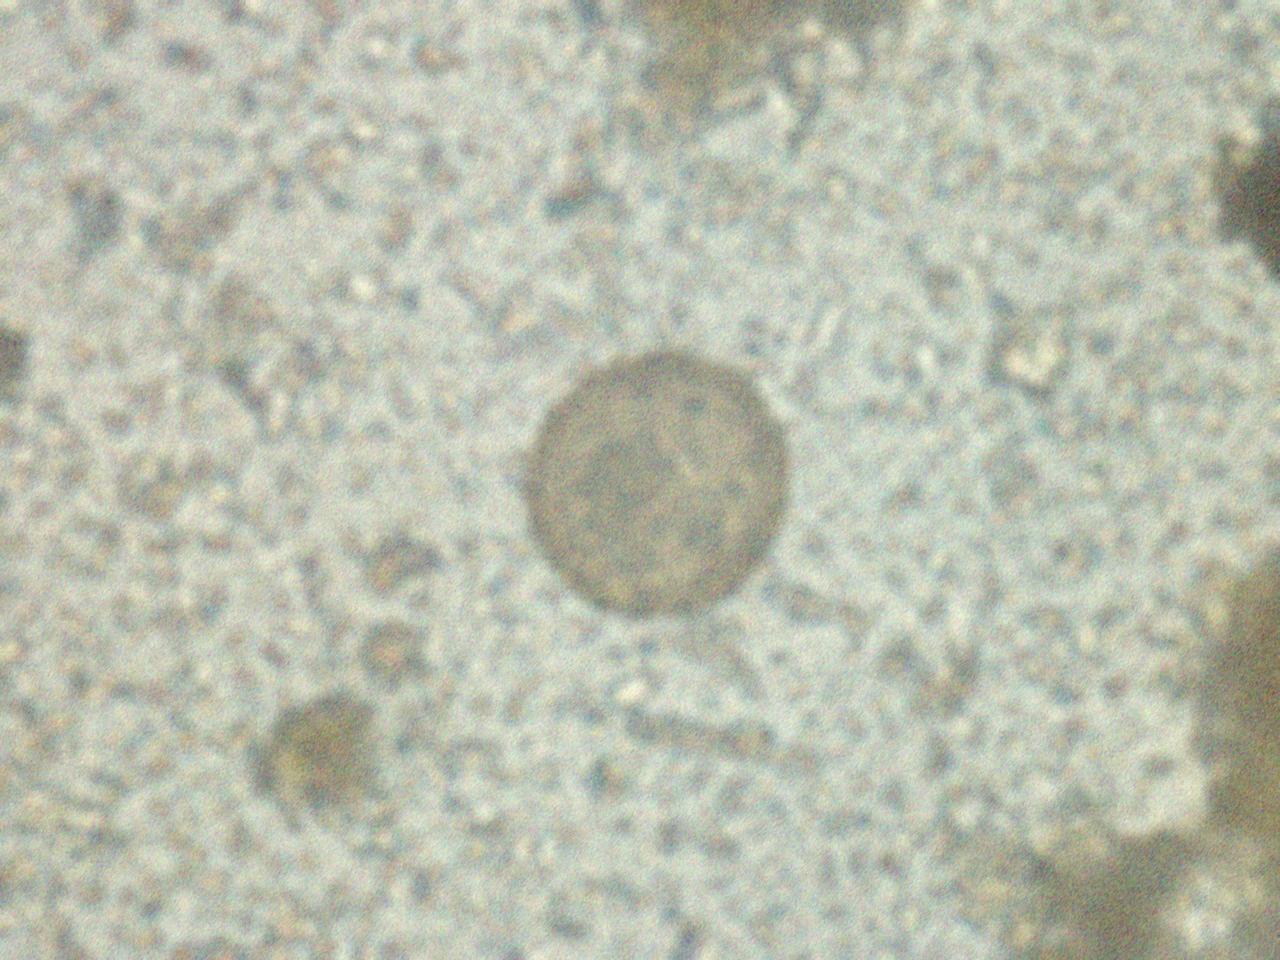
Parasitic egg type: Hymenolepis diminuta